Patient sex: M
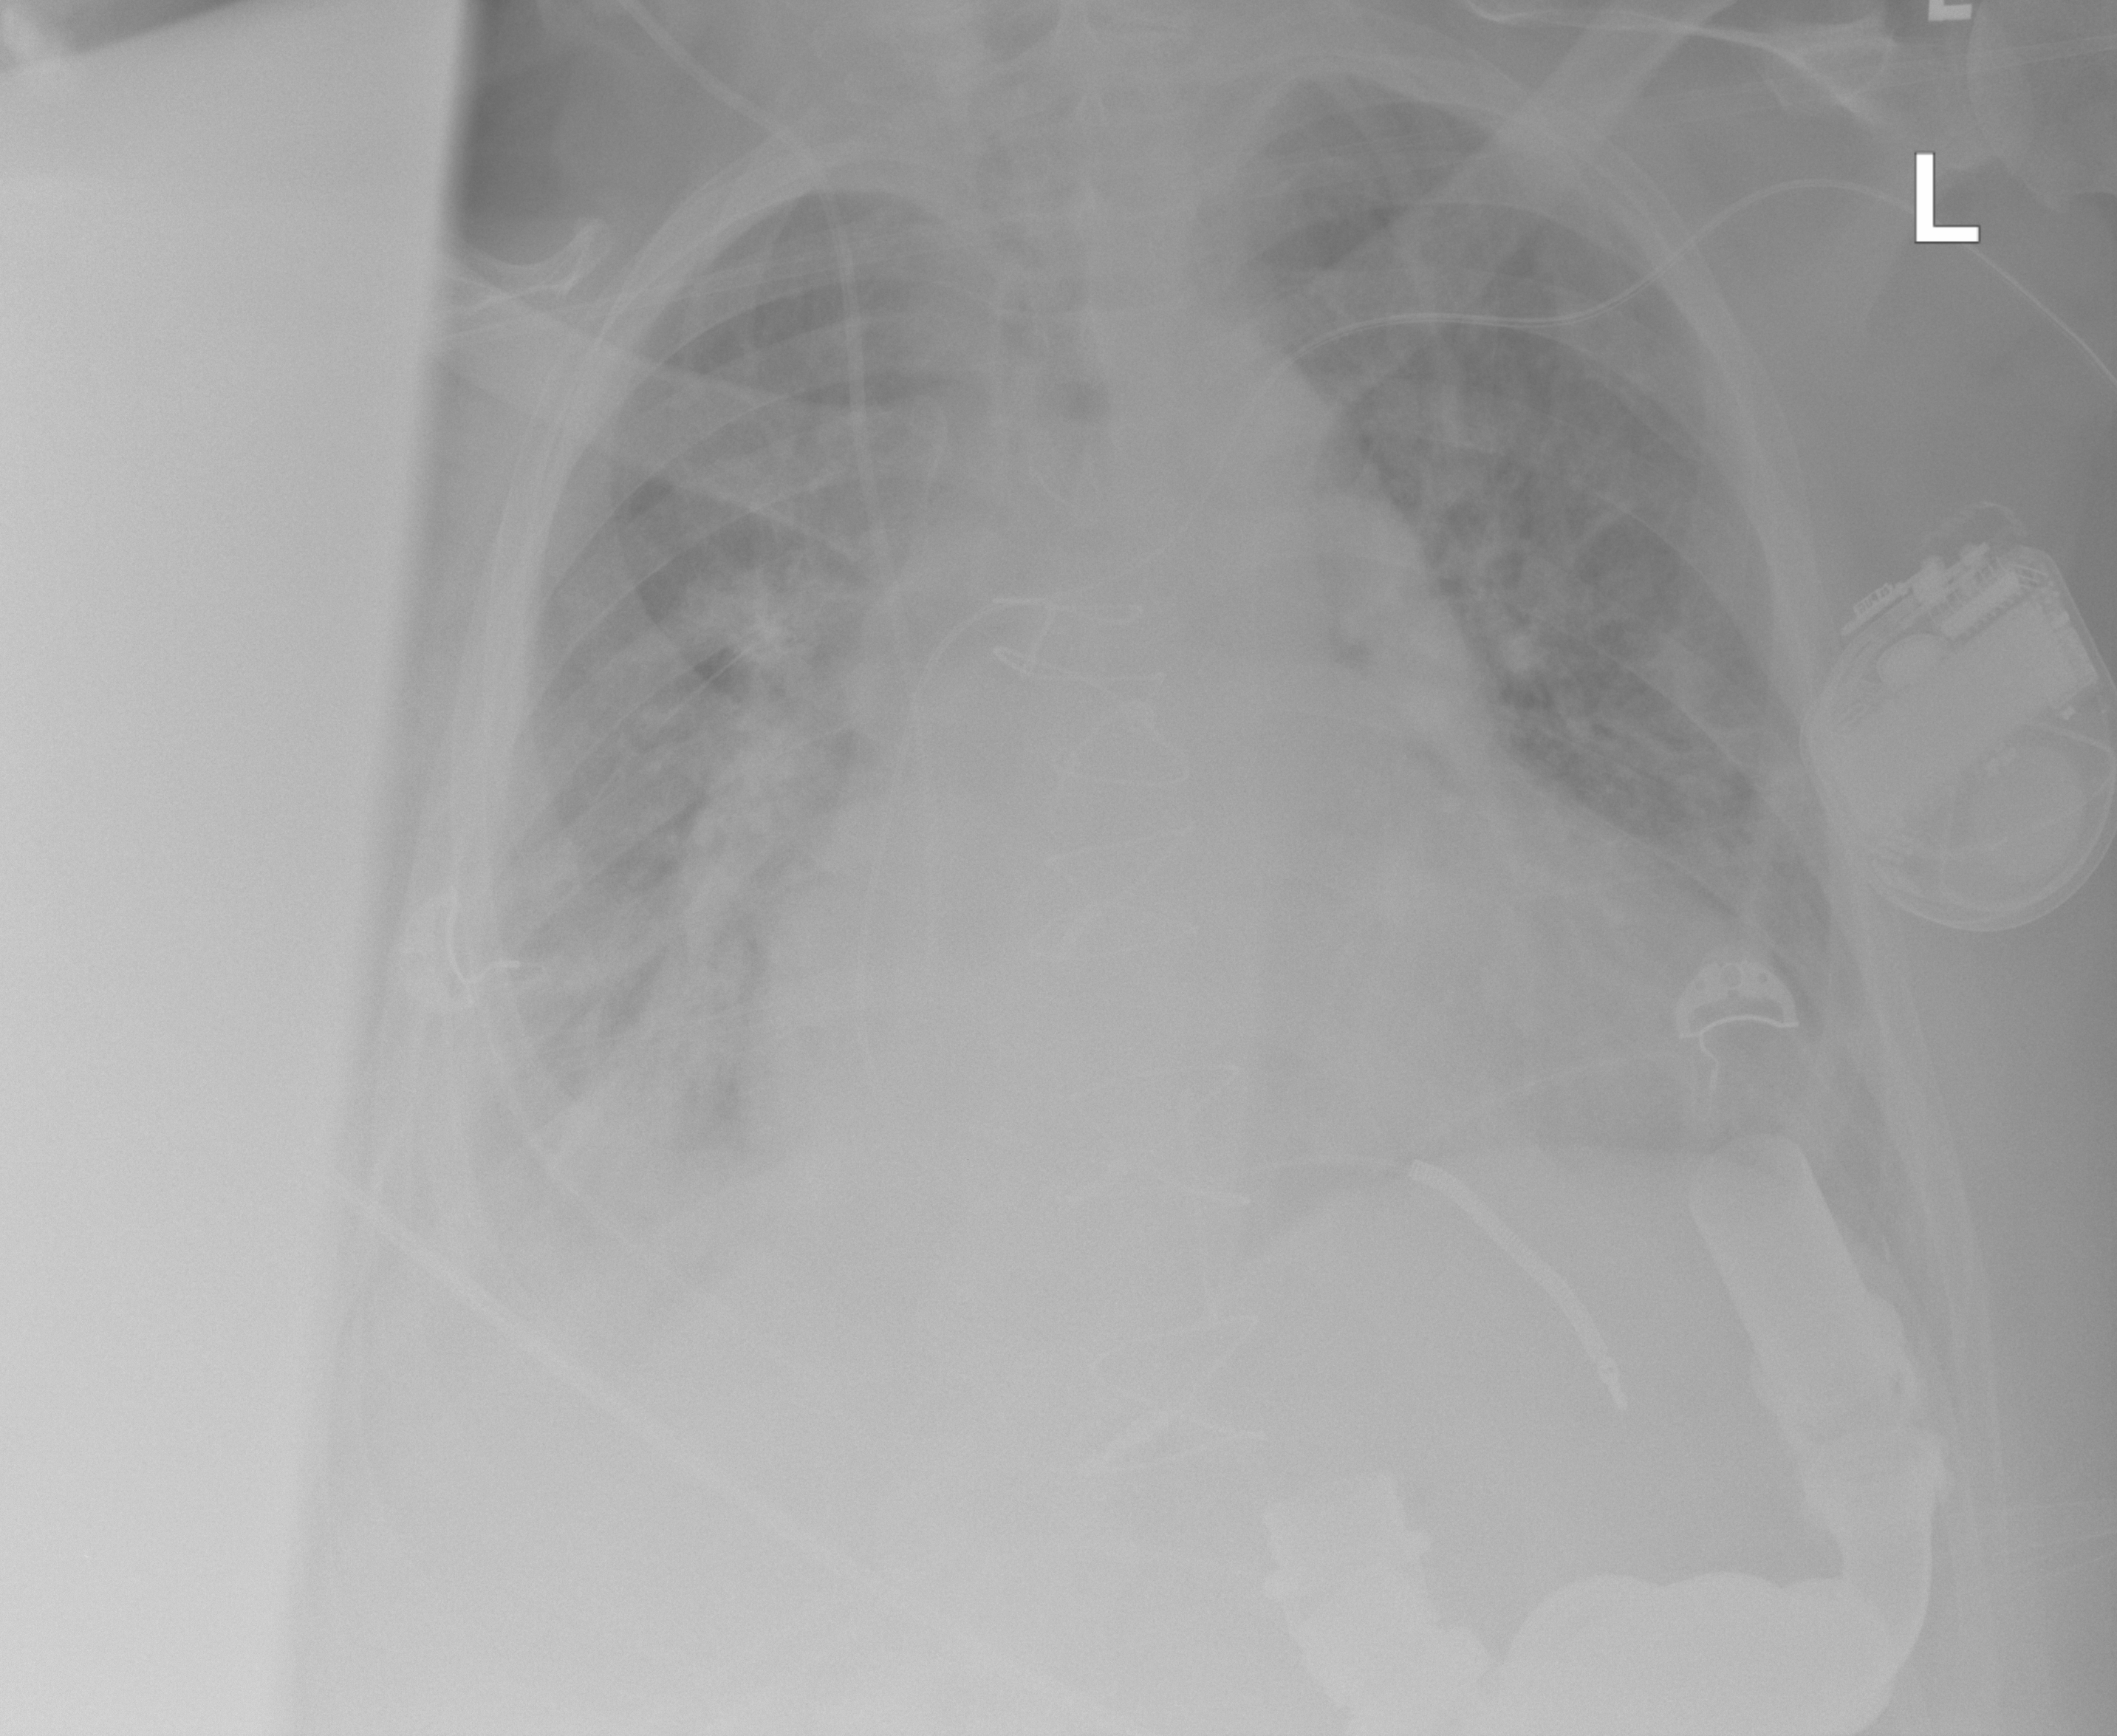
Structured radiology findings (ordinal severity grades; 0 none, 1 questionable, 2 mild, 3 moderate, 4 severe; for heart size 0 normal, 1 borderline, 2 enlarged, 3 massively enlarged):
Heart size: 2
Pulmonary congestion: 2
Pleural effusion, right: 2
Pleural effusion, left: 0
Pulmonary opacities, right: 3
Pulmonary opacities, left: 2
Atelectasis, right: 2
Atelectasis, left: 2